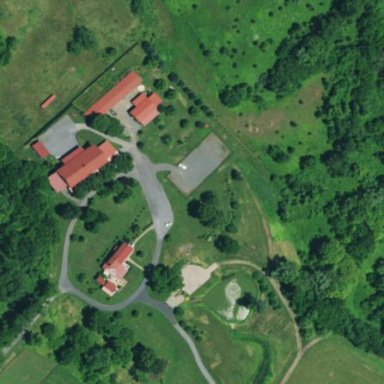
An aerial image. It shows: Farmyard area.